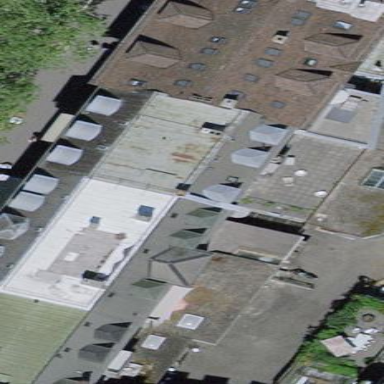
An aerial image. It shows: Building with gambrel roof.